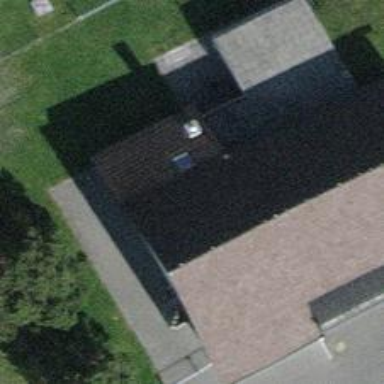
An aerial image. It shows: Simple house.